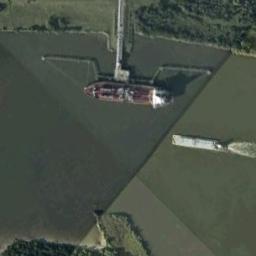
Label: ship